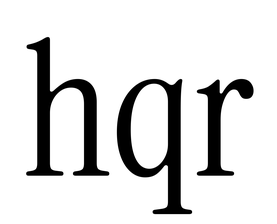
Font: InstrumentSerif-Regular